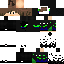
A male human skin with dark skin, wearing brown long hair dressed in a blue hoodie and black pants, featuring a closed mouth.